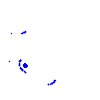
Particle: electron